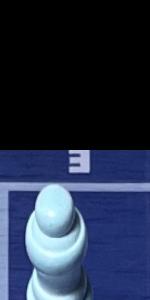
Label: Empty